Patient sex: F
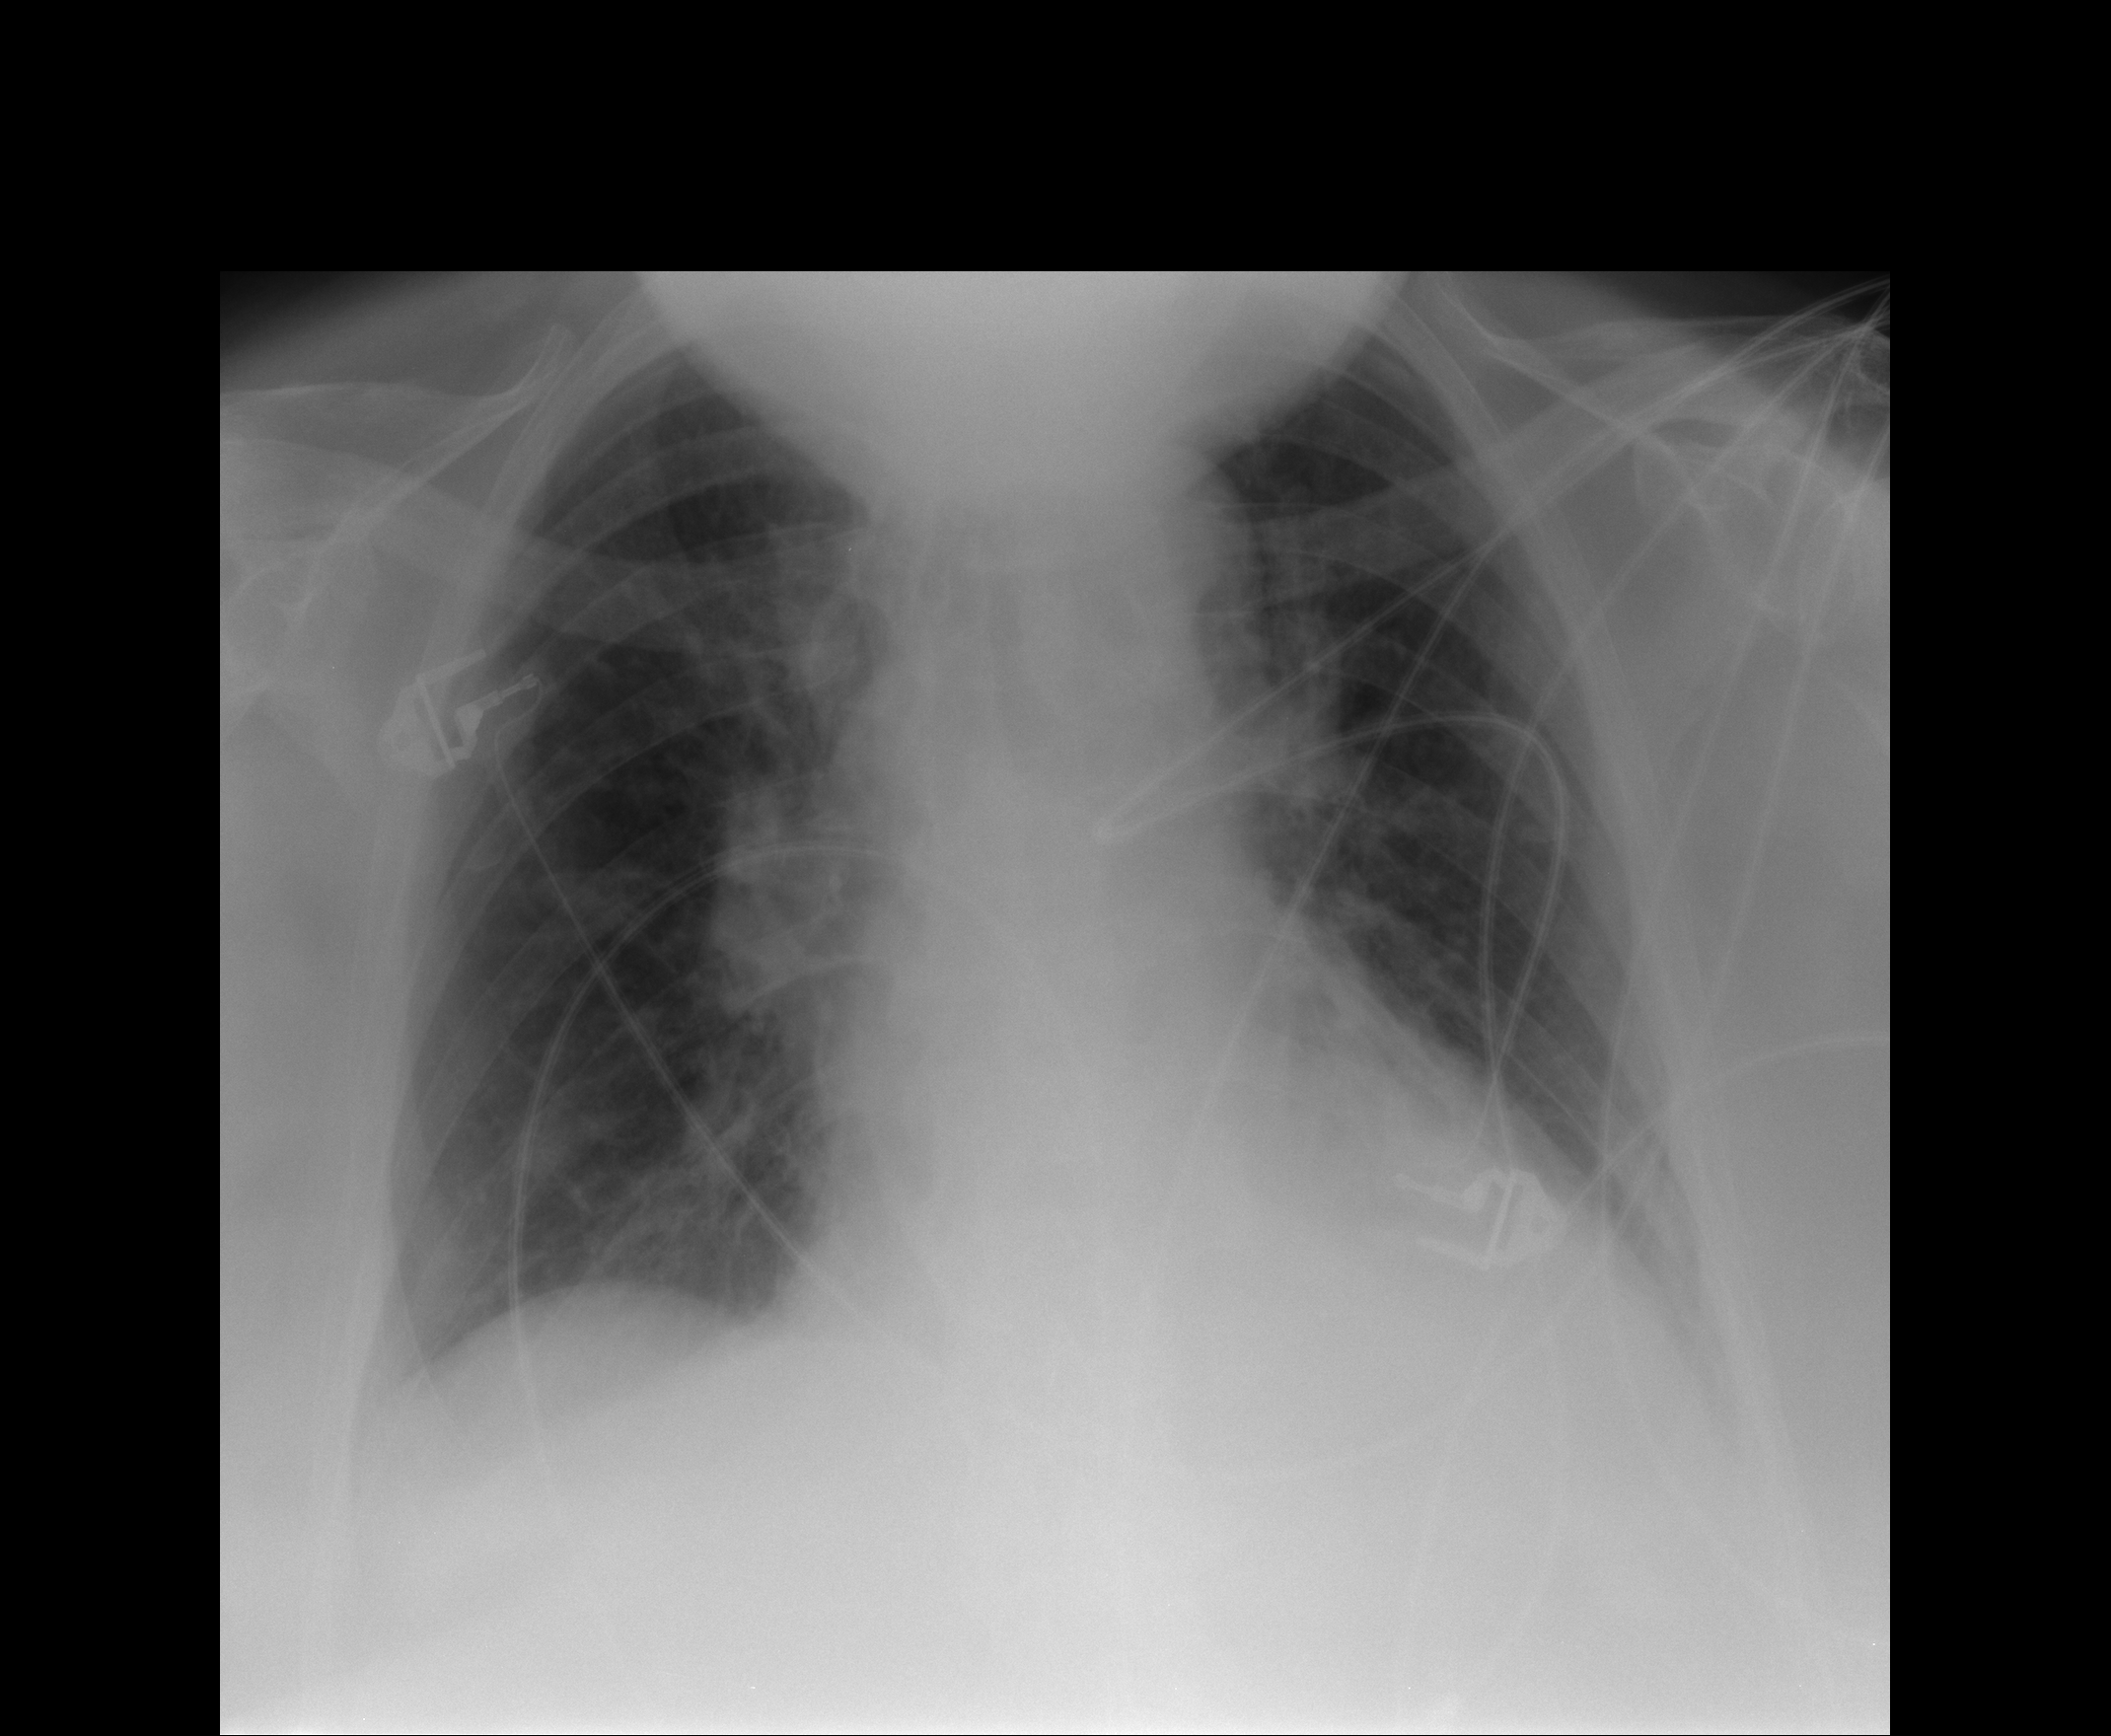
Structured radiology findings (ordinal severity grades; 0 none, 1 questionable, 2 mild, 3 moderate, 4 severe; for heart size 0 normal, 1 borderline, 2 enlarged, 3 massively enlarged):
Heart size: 2
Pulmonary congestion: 2
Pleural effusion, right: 2
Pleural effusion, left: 2
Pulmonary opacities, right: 0
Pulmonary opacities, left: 0
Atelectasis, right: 2
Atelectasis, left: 1